Question: So my logic of Div ID's and Classes must be WAY off.
Heres whats going on:

As you can see the blocks which say PS don't align center with the slider (Which is inside a container.
Here is my css:
'''
/*Front Page Buttons */
#frontpage-Button-Cont {
height: 350px;
}
.button-cont {
width: 175px;
float: left;
margin-left: 10px;
margin-top: 10px;
height: 250px;
}
.thumbnail {
color: #fff;
font-size: 5em;
background: #1f4e9b;
width: 175px;
height: 135px;
text-align: center;
}
.pheader {
color: #DC143C;
min-width: 175px;
text-align: center;
}
.paragraph {
text-align: center;
}
#Align-content {
margin: 0 auto;
}
'''
And here is the html:
'''
<div id="frontpage-Button-Cont">
<div id="Align-content">
<div class="button-cont">
<div class="thumbnail">
PS
</div>
<div class="paragraph">
<div class="pheader">
HEADER
</div>
<p>dadaasdasdadadad
</div>
</div>
<div class="button-cont">
<div class="thumbnail">
PS
</div>
<div class="paragraph">
<div class="pheader">
HEADER
</div>
<p>dadaasdasdadadad
</div>
</div>
<div class="button-cont">
<div class="thumbnail">
PS
</div>
<div class="paragraph">
<div class="pheader">
HEADER
</div>
<p>dadaasdasdadadad
</div>
</div>
<div class="button-cont">
<div class="thumbnail">
PS
</div>
<div class="paragraph">
<div class="pheader">
HEADER
</div>
<p>dadaasdasdadadad
</div>
</div>
</div>
</div>
'''
My theory is that I'm using classes incorrectly?
Thanks.
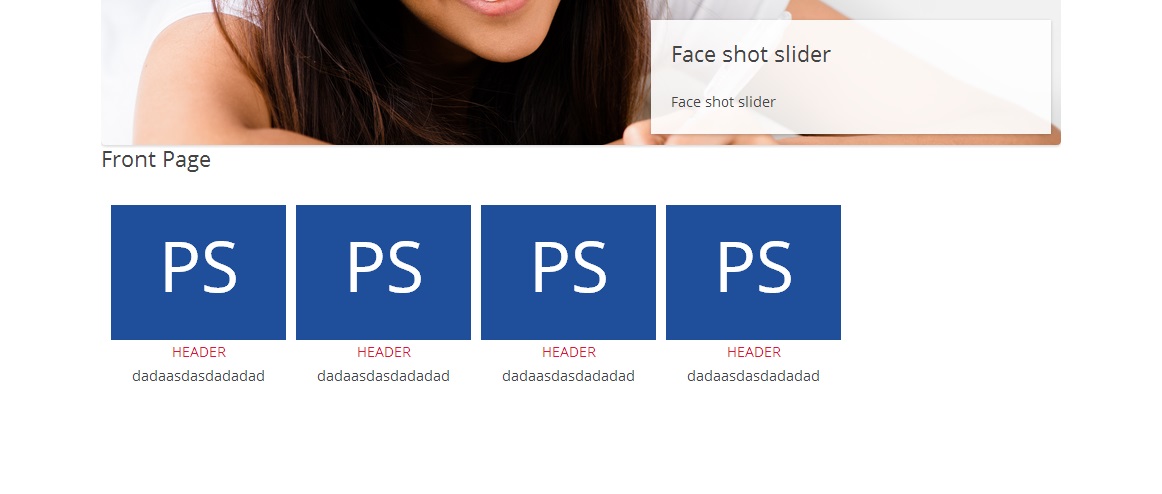
Answer: You can Add this to your CSS
'''
#frontpage-Button-Cont {
width:100%;
}
#Align-content {
display:table;
}
'''
With this your 'margin:o auto' can work
View This Demo <URL>